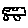
Label: car